Field crop: maize
Growth stage: 1
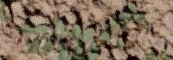
Species: convolvulus